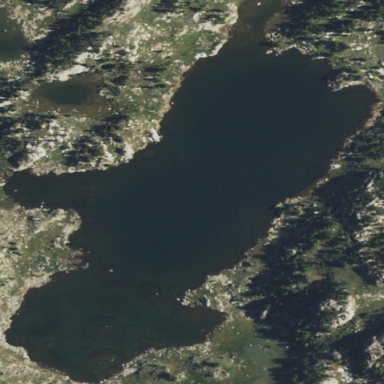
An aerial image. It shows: Lake with natural water.